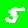
Digit: 5